Sex: F
Age: 46
Scanner: Avanto
Primary tumour origin: Melanoma
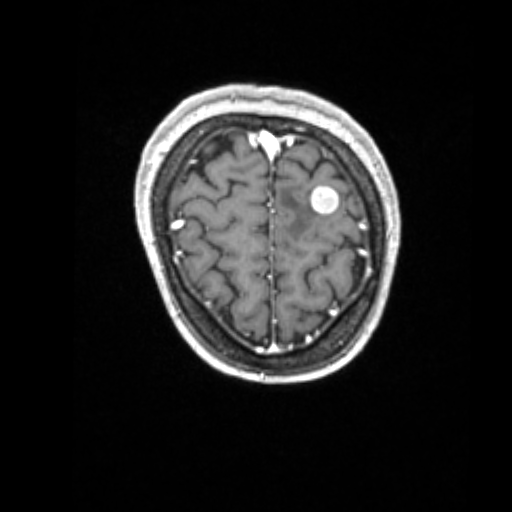
Segmented lesion volume (cc): 3.251
Number of lesion components: 2